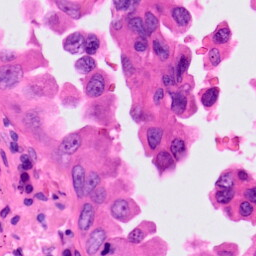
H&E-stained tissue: Lung